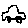
Label: car